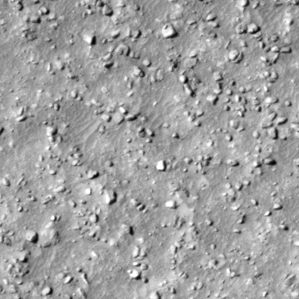
Label: non_frost